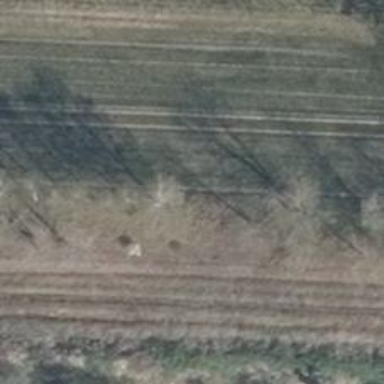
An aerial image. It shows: Row of trees in natural setting.